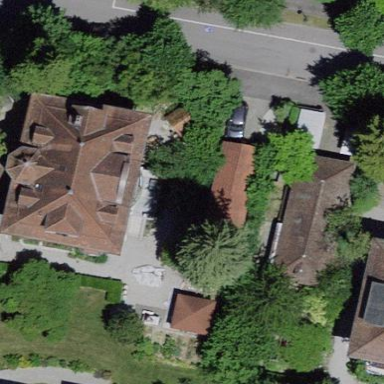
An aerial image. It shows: Apartment building with hipped roof.